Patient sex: F
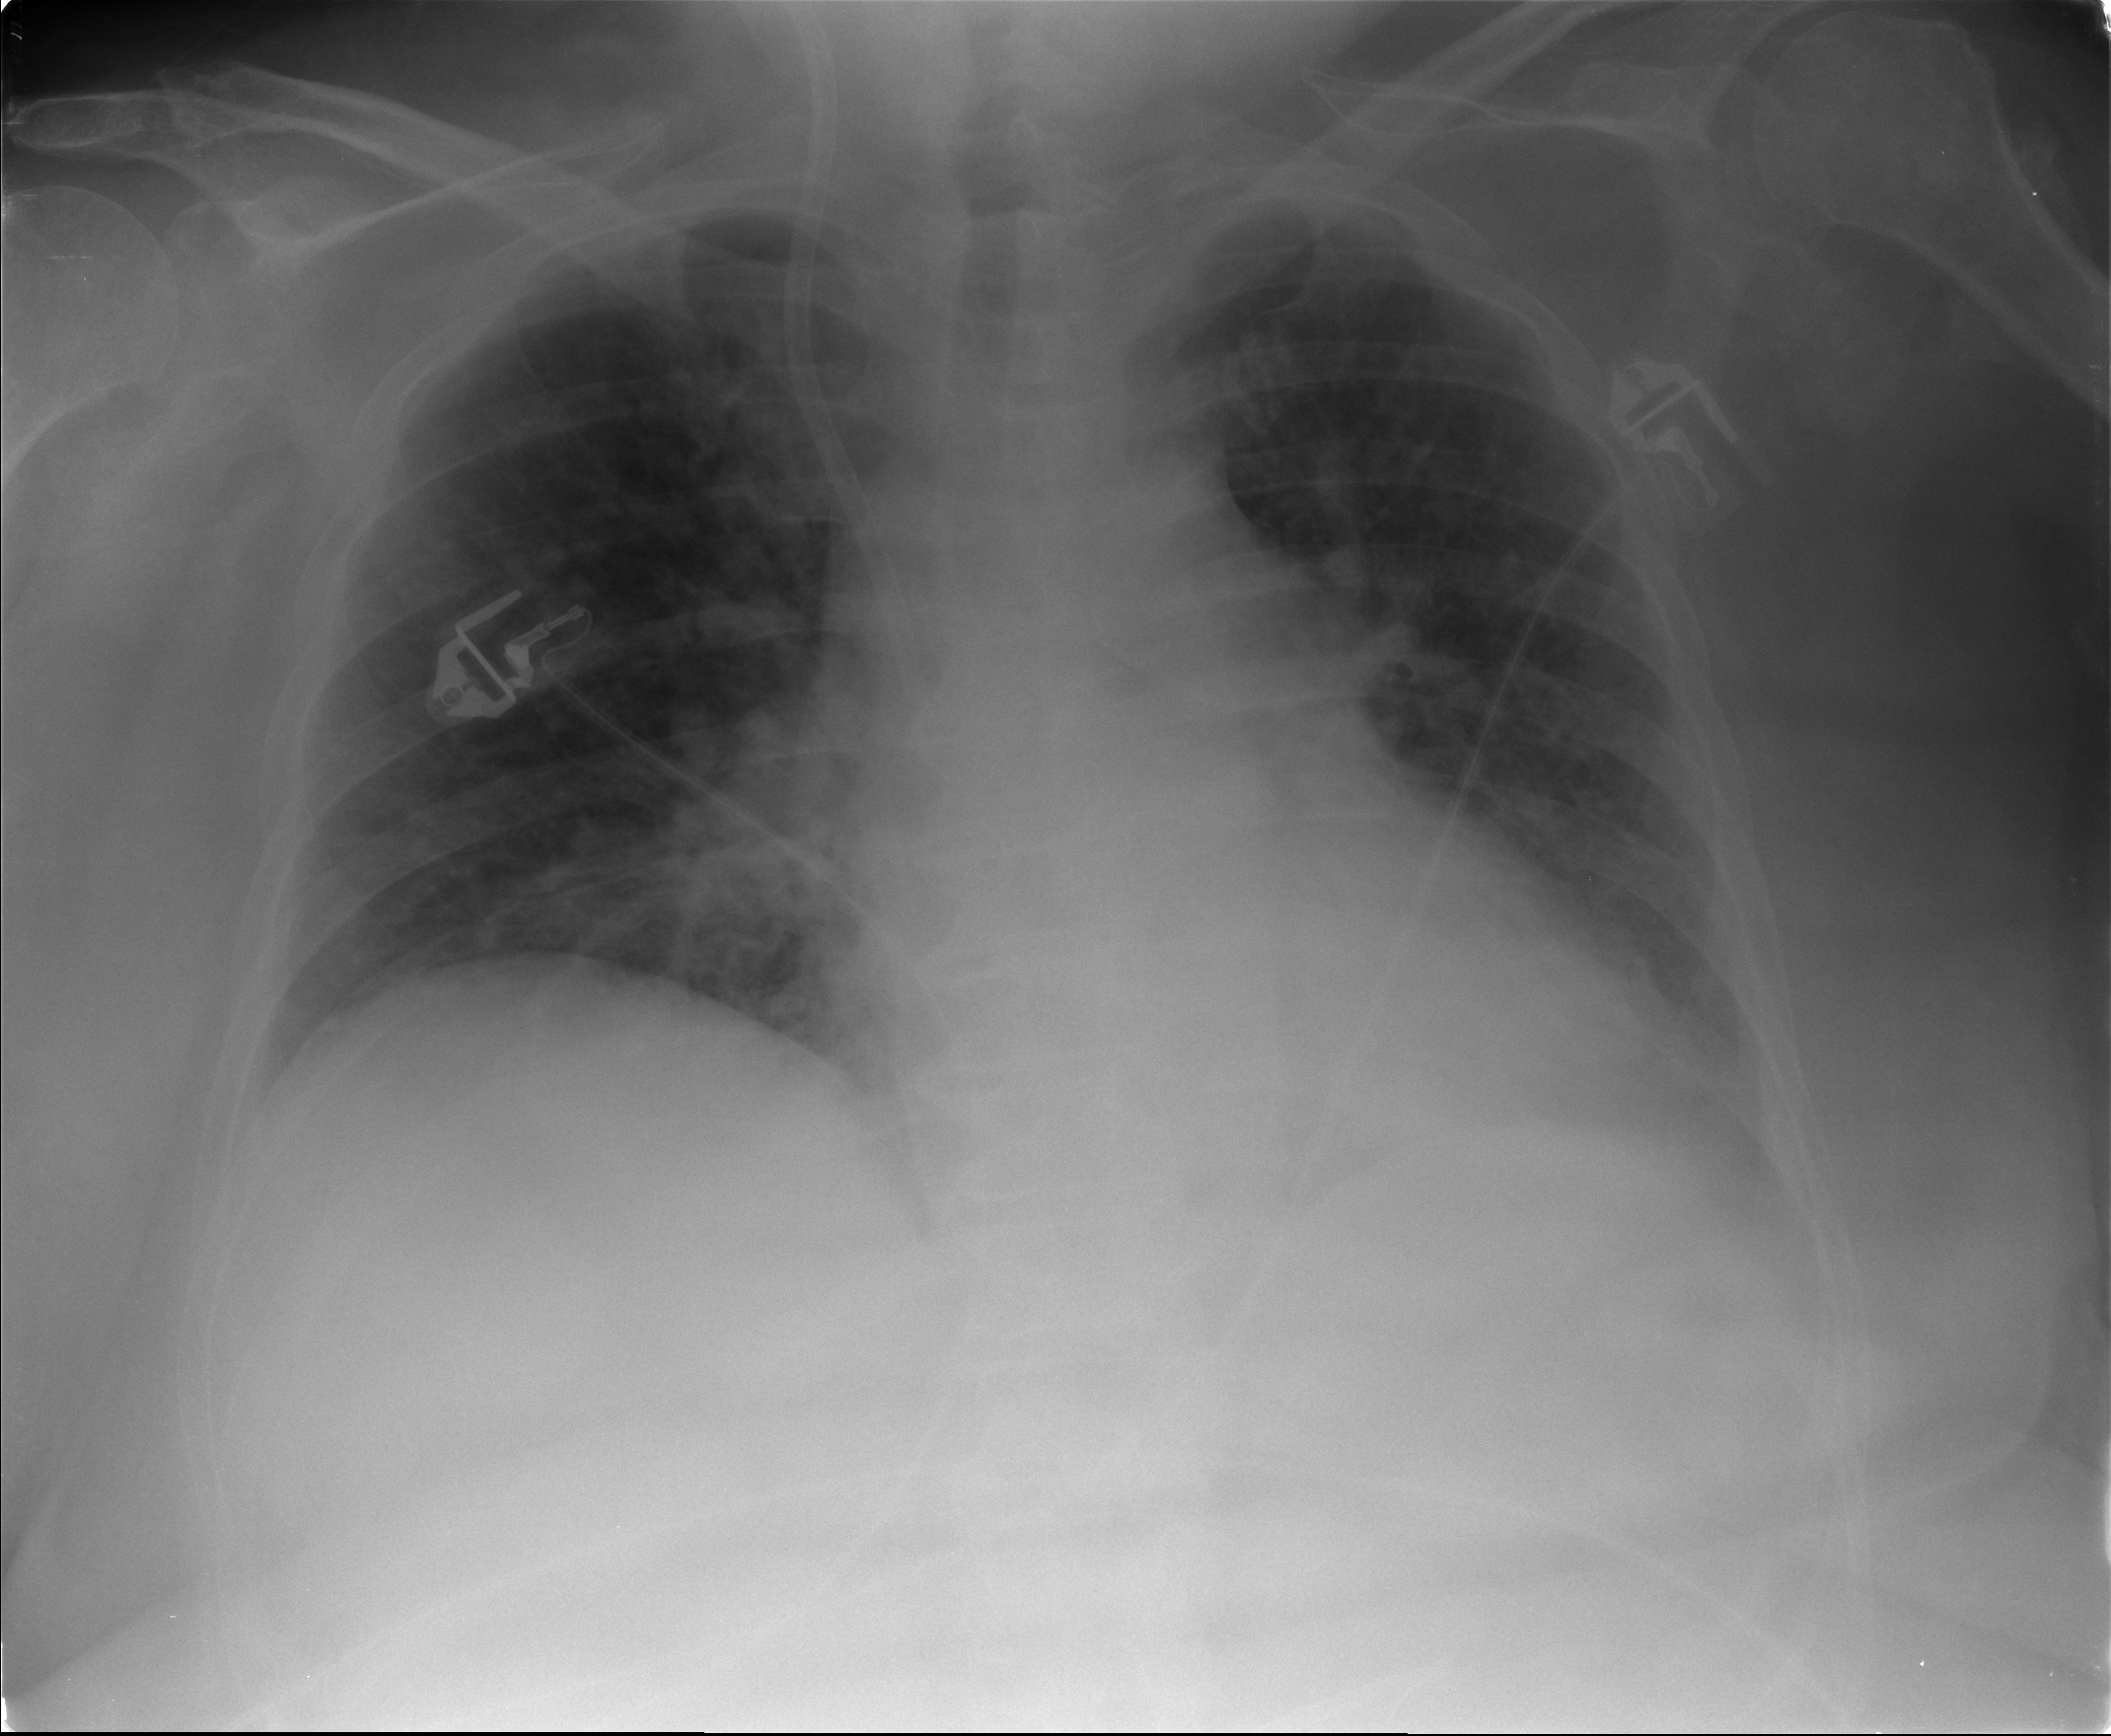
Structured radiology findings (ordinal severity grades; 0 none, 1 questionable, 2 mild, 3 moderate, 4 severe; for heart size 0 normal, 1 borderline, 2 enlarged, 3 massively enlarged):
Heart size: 2
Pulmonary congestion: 2
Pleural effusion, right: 0
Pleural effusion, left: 0
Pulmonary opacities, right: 2
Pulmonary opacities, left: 2
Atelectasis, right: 0
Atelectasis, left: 0